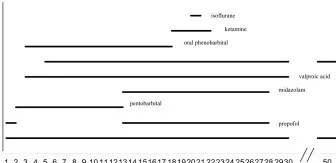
Anticonvulsant therapy timeline.
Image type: chart (chart)